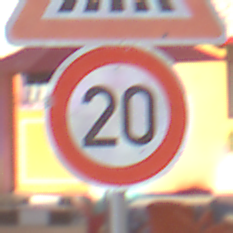
Verkehrszeichen: Geschwindigkeit20
Zusatzzeichen oben: FussgaengerueberwegLinks
Umgebung: Outdoor, Special
Tageszeit: MorningAfternoon
Wetter: PartlyCloudy
Licht: Natural
Jahreszeit: NotSpecified
Kontrast: HighContrast